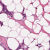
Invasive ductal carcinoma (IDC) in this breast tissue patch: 1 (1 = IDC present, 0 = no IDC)